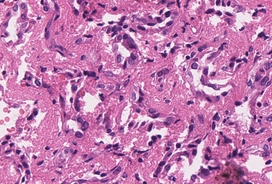
Tumor epithelial tissue: no
Tumor-associated stroma tissue: yes
Normal tissue: no